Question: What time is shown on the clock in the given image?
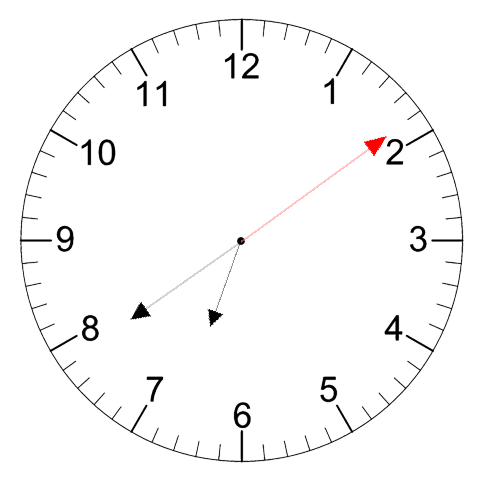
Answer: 06:39:09